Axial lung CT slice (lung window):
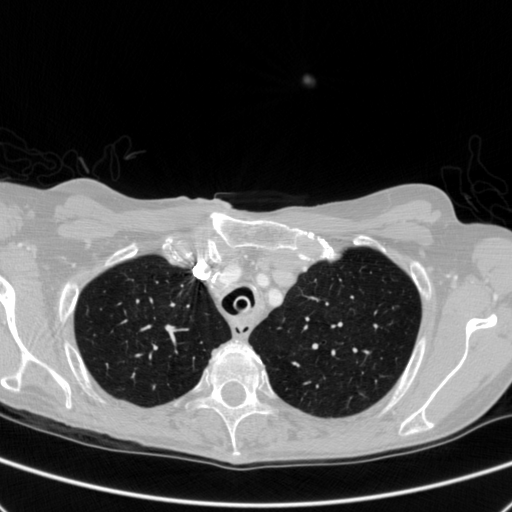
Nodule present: no